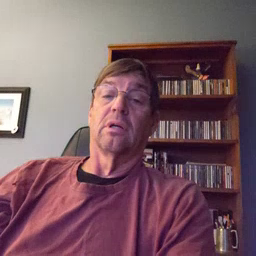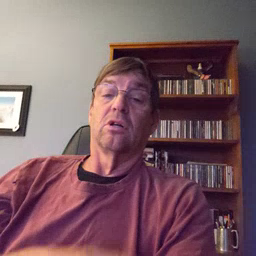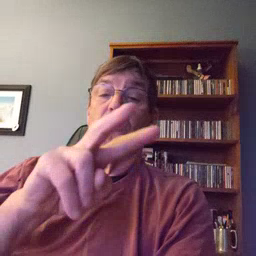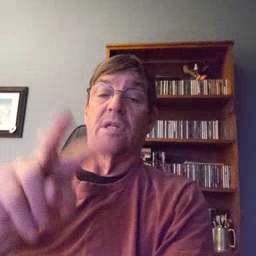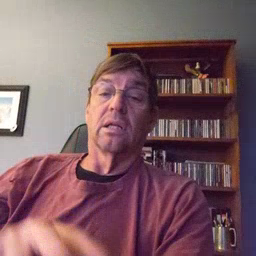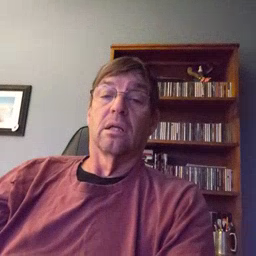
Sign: read